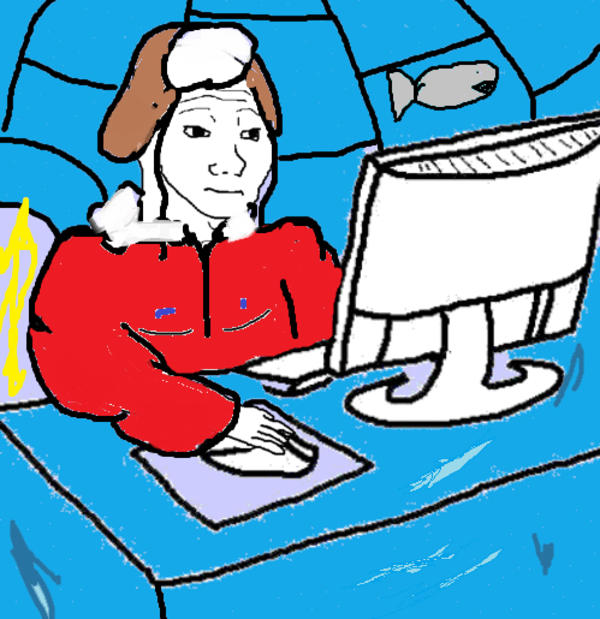
Label: 5_Wojak_with_Background